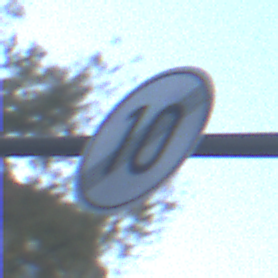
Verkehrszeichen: EndeGeschwindigkeit10
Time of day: SunriseSunset
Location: Outdoor (Urban)
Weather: Clear
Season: NotSpecified
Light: Natural